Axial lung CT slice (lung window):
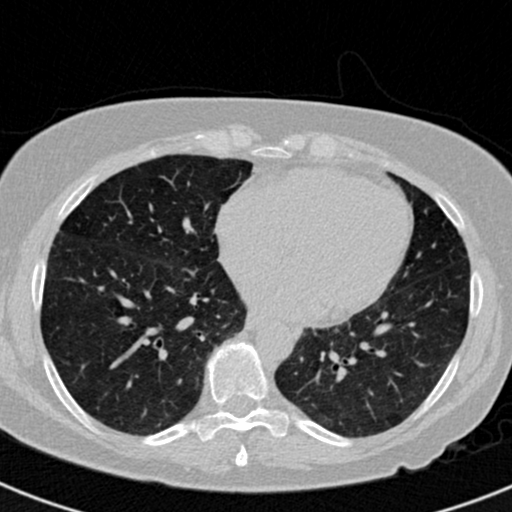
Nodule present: no